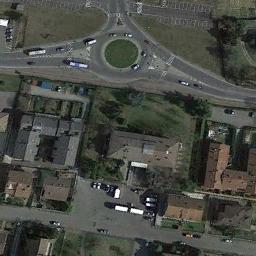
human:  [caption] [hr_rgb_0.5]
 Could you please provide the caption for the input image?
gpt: There are several vehicles driving on the road at the roundabout, There are some buildings and some trees and some lawns around the roundabout, And many cars are parked in the open space beside the roundabout .

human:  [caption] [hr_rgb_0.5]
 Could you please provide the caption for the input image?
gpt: Many buildings of different shapes are beside the roundabout .

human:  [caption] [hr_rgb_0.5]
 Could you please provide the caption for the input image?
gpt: The roundabout with three exits and entrances is next to the residential area and a lawn is in the middle of the roundabout .

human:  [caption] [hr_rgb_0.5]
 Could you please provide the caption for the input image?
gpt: The roundabout is on the grass next to trees and buildings .

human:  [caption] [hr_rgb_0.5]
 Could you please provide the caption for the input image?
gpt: There are some buildings and green lawns beside the roundabout .